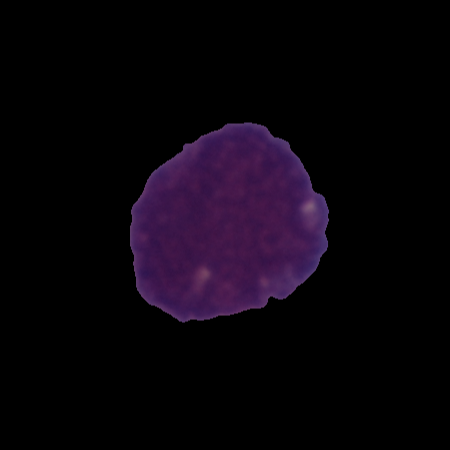
Label: cancer